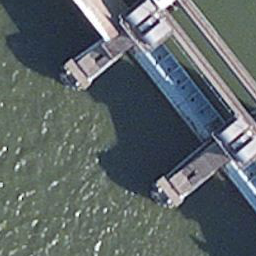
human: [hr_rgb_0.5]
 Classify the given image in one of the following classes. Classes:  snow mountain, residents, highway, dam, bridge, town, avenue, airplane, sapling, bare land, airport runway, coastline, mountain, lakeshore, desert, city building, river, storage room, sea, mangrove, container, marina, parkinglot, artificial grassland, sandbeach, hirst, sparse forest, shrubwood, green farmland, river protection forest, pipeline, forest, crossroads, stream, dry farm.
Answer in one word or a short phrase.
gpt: dam